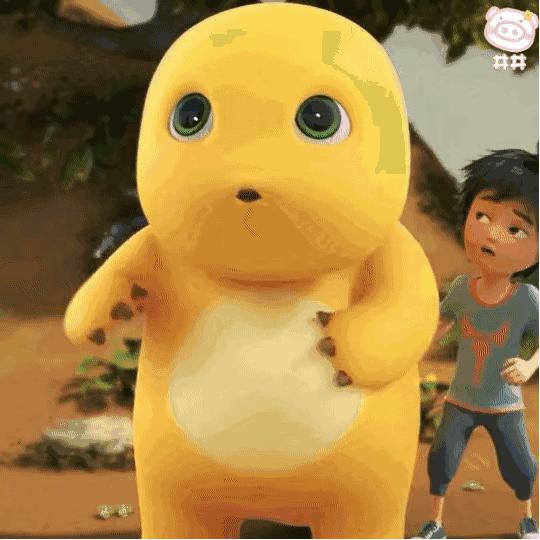
Label: nailong